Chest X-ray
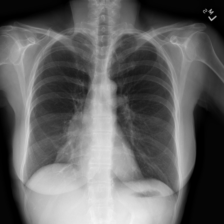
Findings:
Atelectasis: positive
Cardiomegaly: negative
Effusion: negative
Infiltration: negative
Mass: positive
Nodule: negative
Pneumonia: negative
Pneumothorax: negative
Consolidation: negative
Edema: negative
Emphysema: negative
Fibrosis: negative
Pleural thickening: negative
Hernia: negative